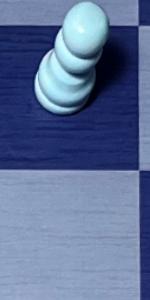
Label: Empty